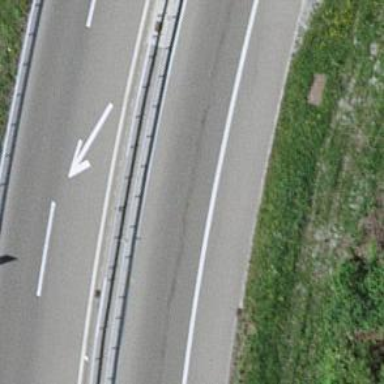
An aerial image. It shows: Asphalt motorway link.